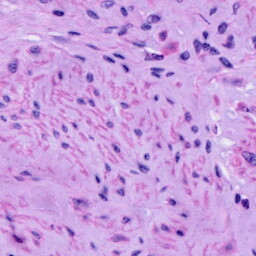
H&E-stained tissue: Cervix